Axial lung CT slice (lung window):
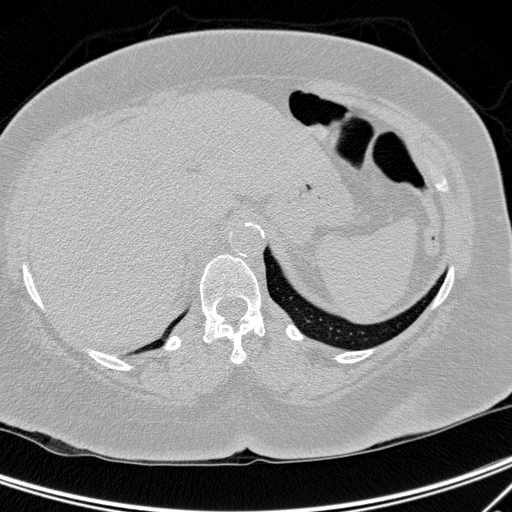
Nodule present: no